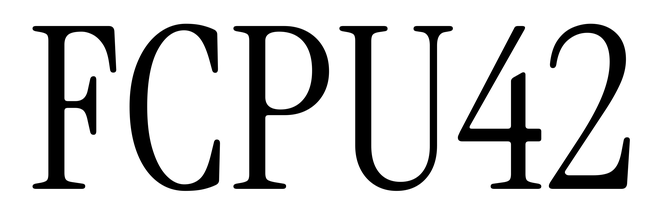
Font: InstrumentSerif-Regular